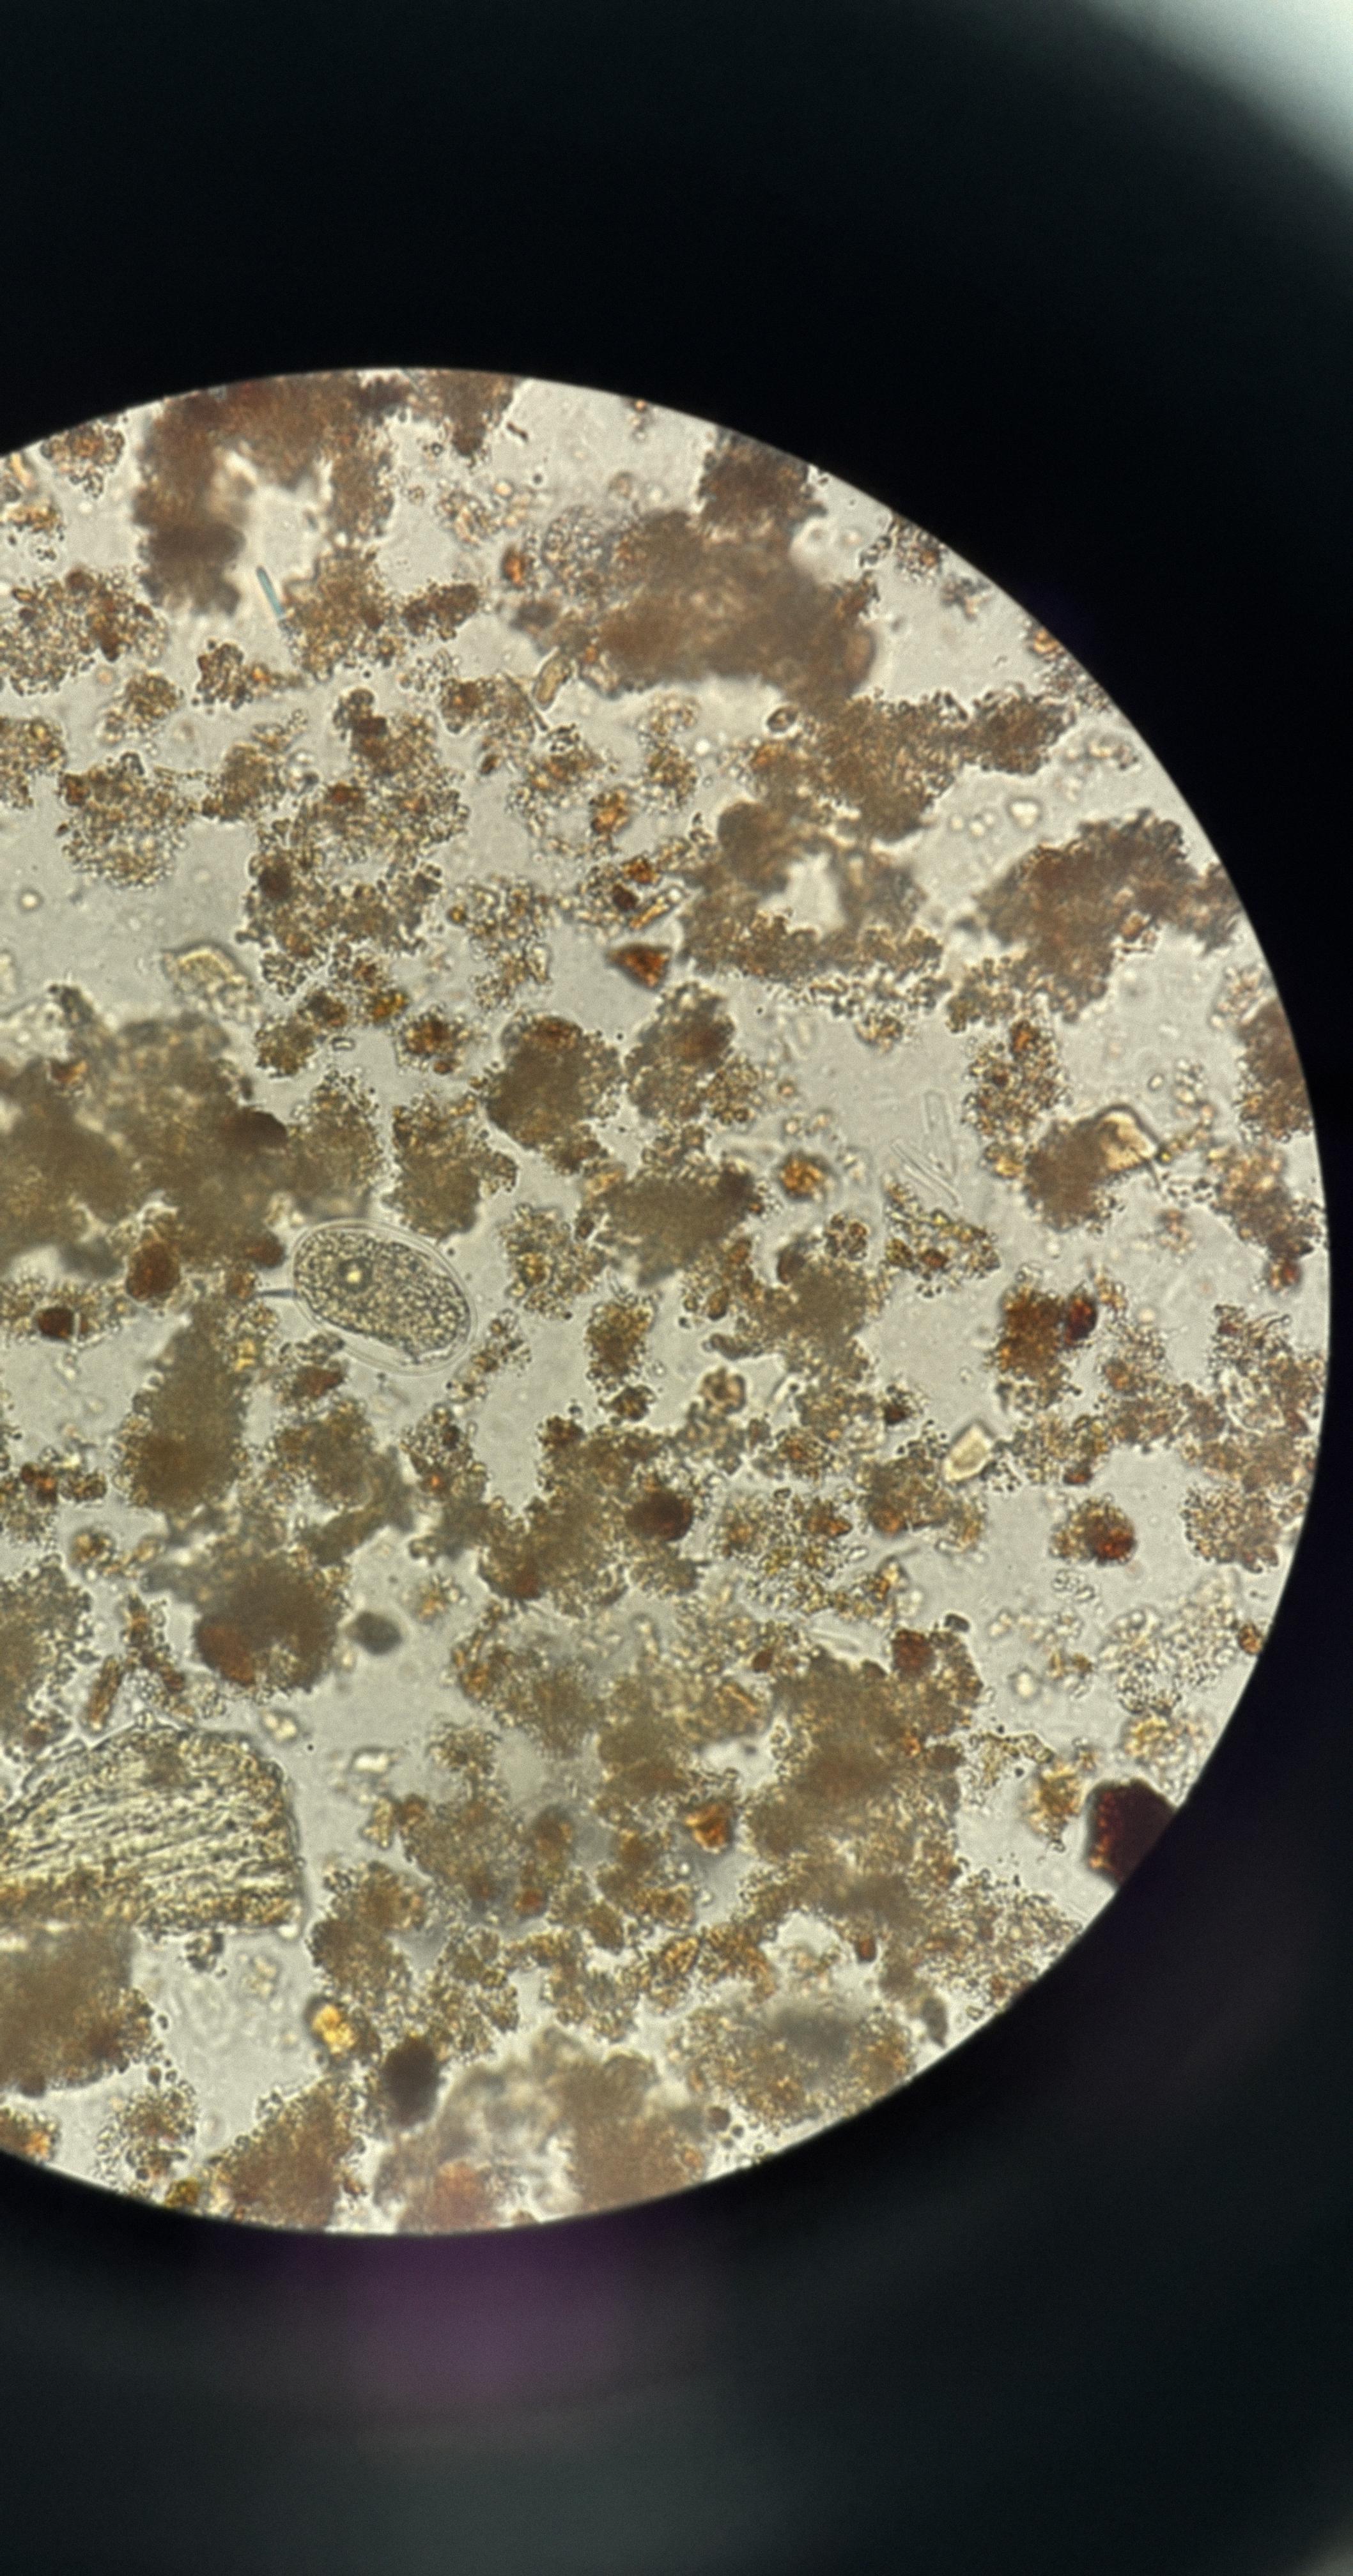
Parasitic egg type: Hookworm egg